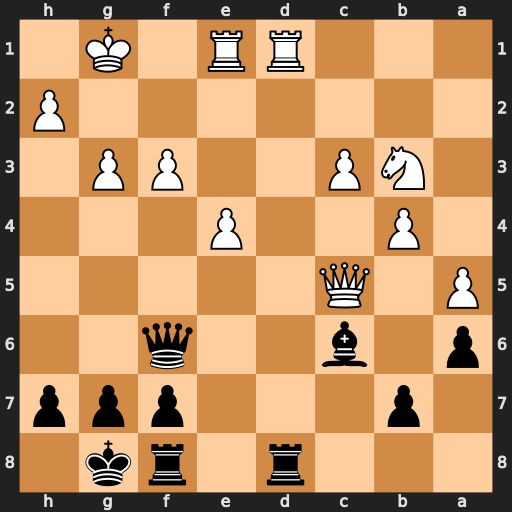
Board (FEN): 3r1rk1/1p3ppp/p1b2q2/P1Q5/1P2P3/1NP2PP1/7P/3RR1K1
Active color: b
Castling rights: -
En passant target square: -
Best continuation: Rxd1 Rxd1 Qxf3 Re1 Bxe4 Rxe4 Qxe4